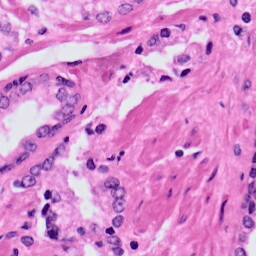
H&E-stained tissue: Prostate